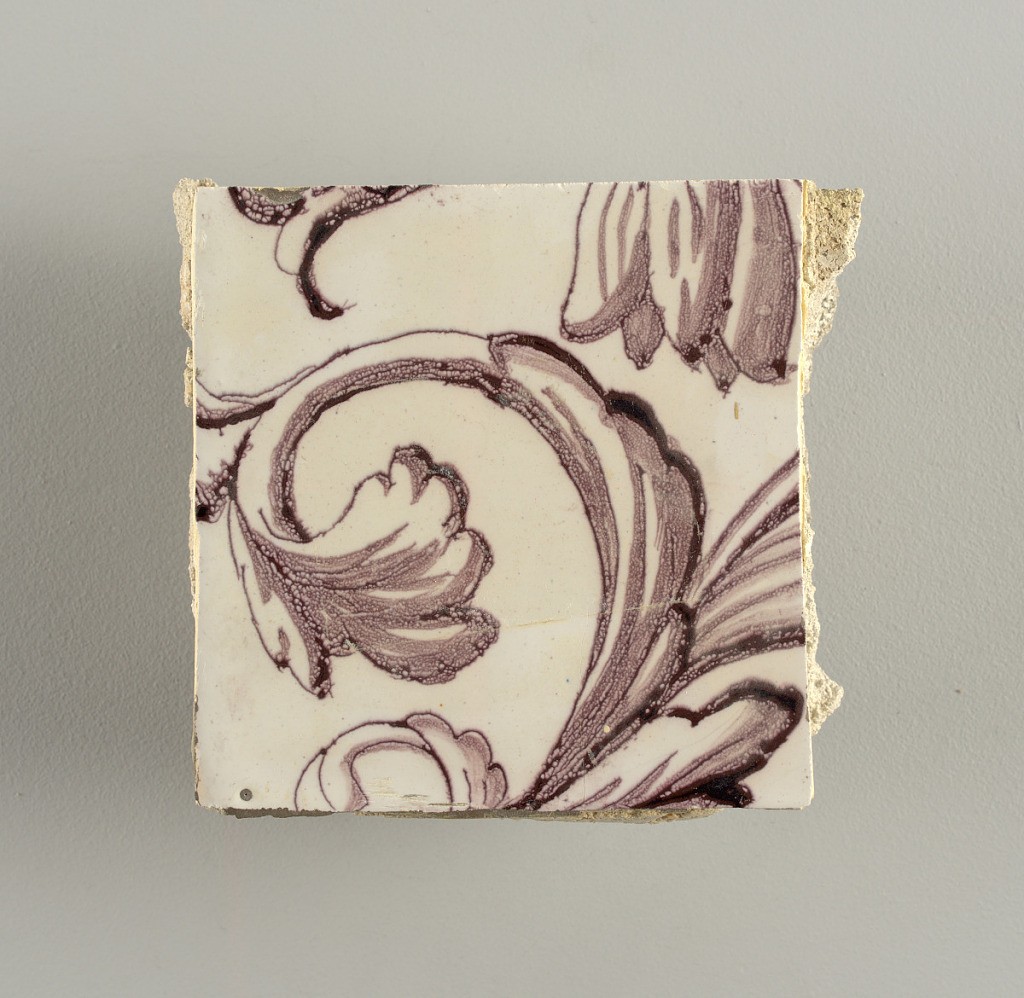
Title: Tile wall facing
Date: ca. 1725
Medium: Tin-glazed earthenware, underglaze
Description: Horizontal rectangle.  Thirty tiles wide and twenty-three tiles high with opening for fireplace eleven tiles wide and ten high.  Foliage arabesques disposed about three vertical axes from which are emphazised by urns at center and right, and at left by the figure of a standing woman carrying an infant on her arm and accompanied by two children.